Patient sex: M
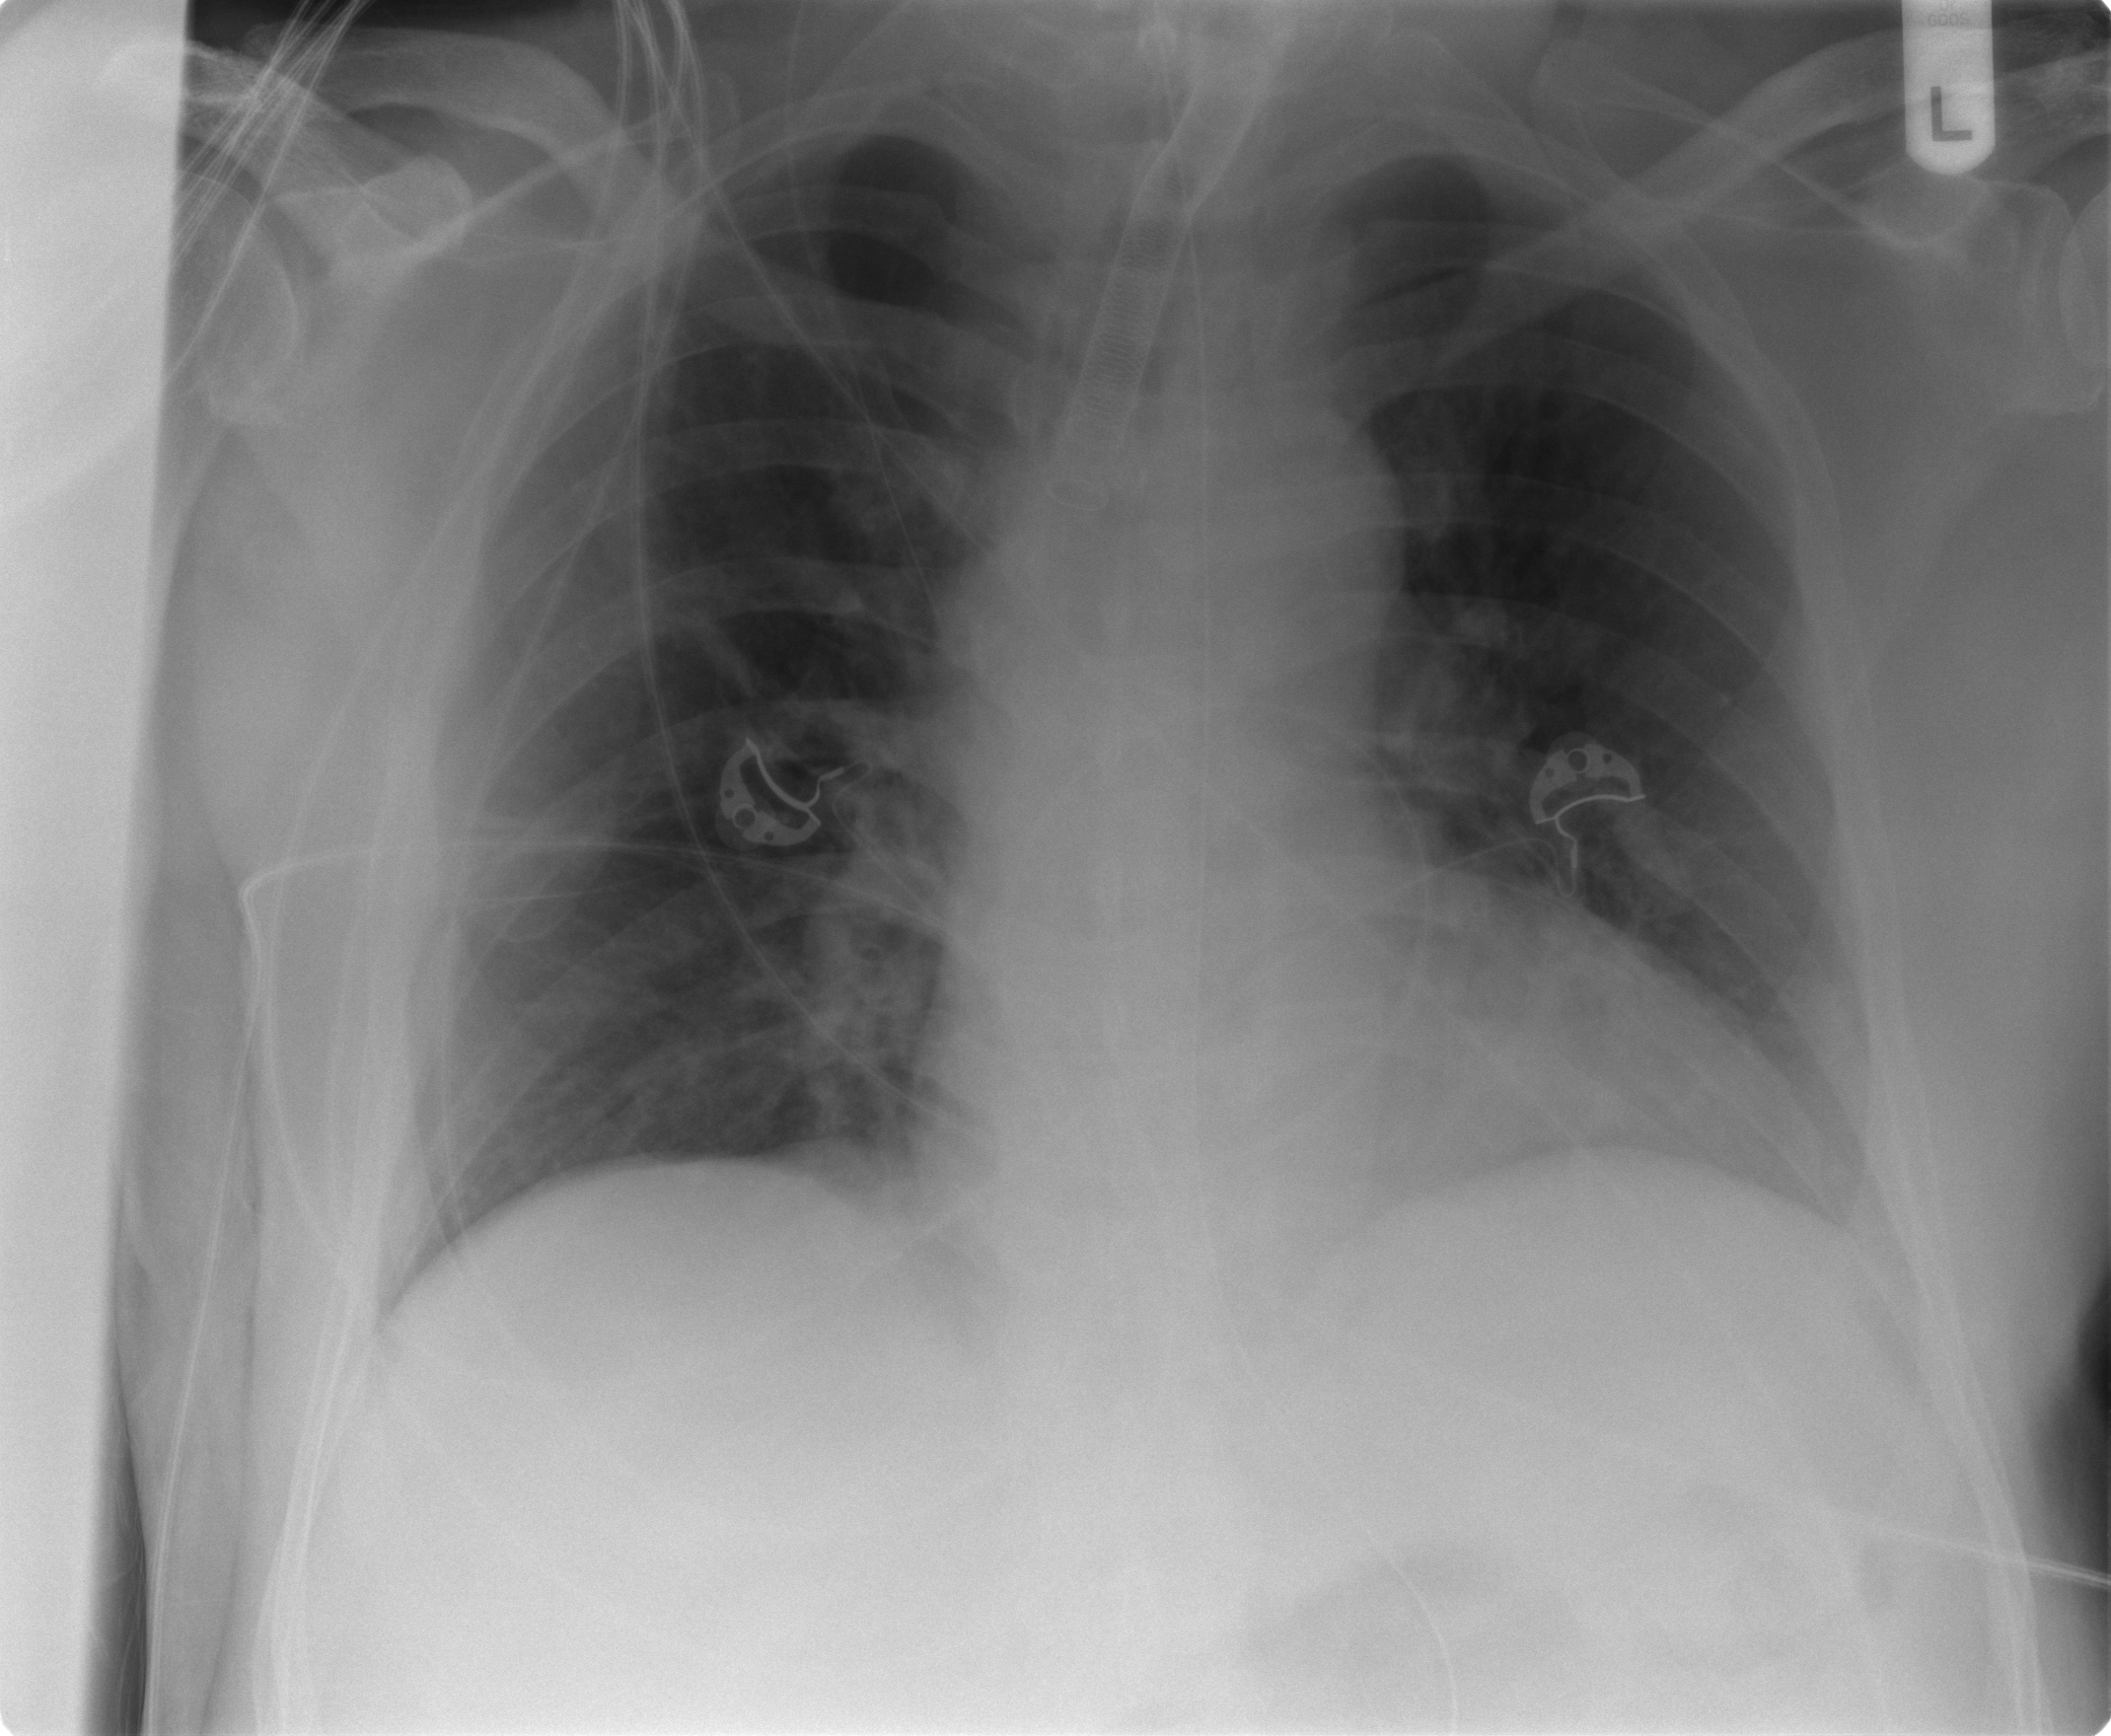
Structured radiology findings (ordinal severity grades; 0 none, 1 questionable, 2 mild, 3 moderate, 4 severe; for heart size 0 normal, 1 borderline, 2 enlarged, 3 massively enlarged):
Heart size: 0
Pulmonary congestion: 2
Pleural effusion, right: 0
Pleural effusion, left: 0
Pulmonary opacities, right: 0
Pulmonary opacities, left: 2
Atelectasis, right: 2
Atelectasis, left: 2